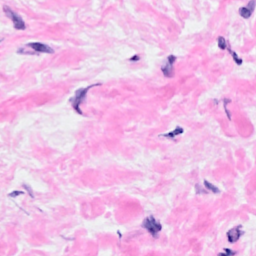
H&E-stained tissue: Breast